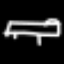
Label: bed